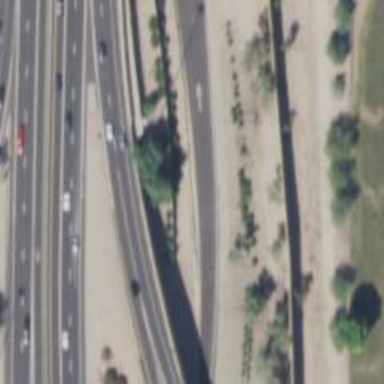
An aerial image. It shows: Motorway link.